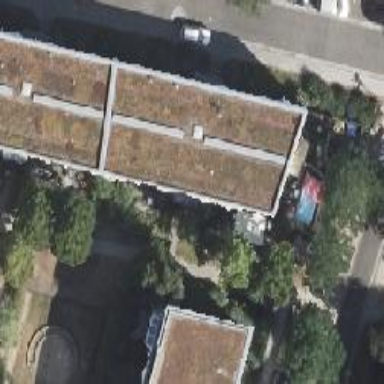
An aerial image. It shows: Apartment building with flat roof.